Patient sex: M
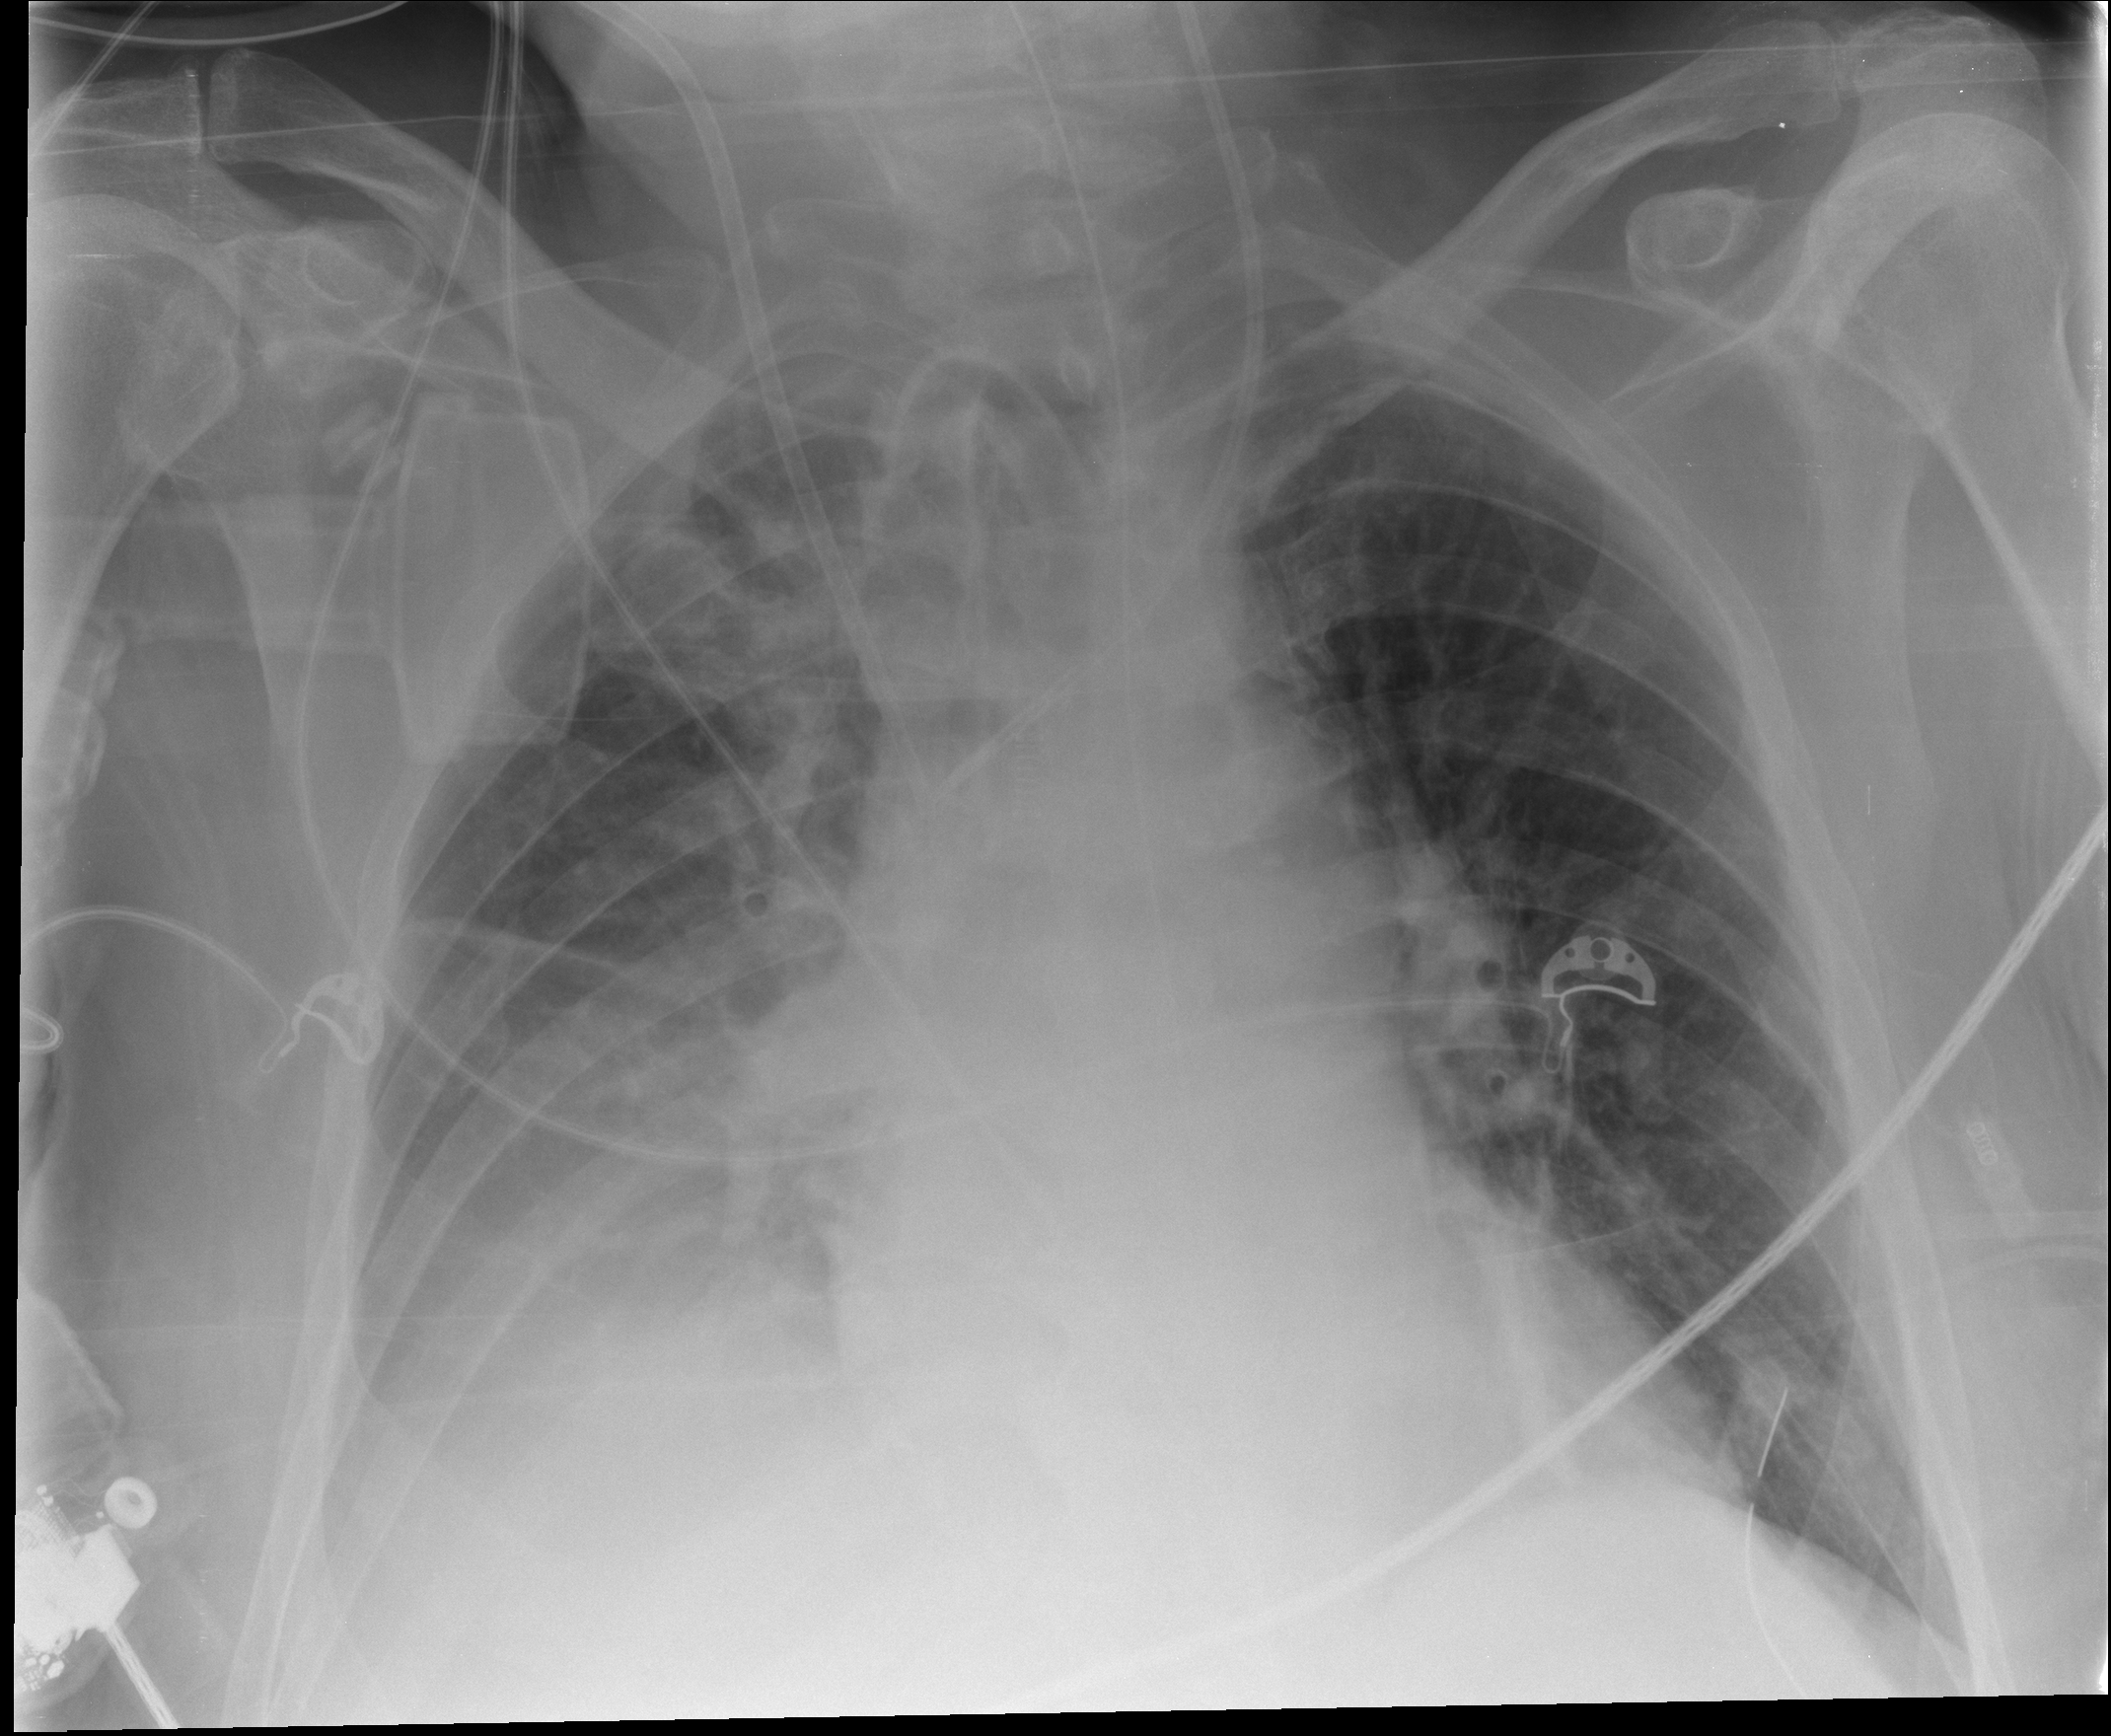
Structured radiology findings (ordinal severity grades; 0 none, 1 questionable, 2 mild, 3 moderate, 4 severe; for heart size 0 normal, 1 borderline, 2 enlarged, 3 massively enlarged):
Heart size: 2
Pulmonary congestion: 2
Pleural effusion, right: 3
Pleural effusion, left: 0
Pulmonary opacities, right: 3
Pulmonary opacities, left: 1
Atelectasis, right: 3
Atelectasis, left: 2